Question:
I am trying to create a volcano plot using the following code, but I would like to put the "0" coordinate to the middle of the X-axis. Is there a way to do this in ggplot?
'''
v<-ggplot(exprData.fil,aes(Effect,Effect.sig))+geom_point(aes(colour=Effect.sig),alpha=0.7)+scale_colour_gradient(low="red",high="green")
v+ggtitle(mainTitle)
v+xlab(expression(log<URL>
'''
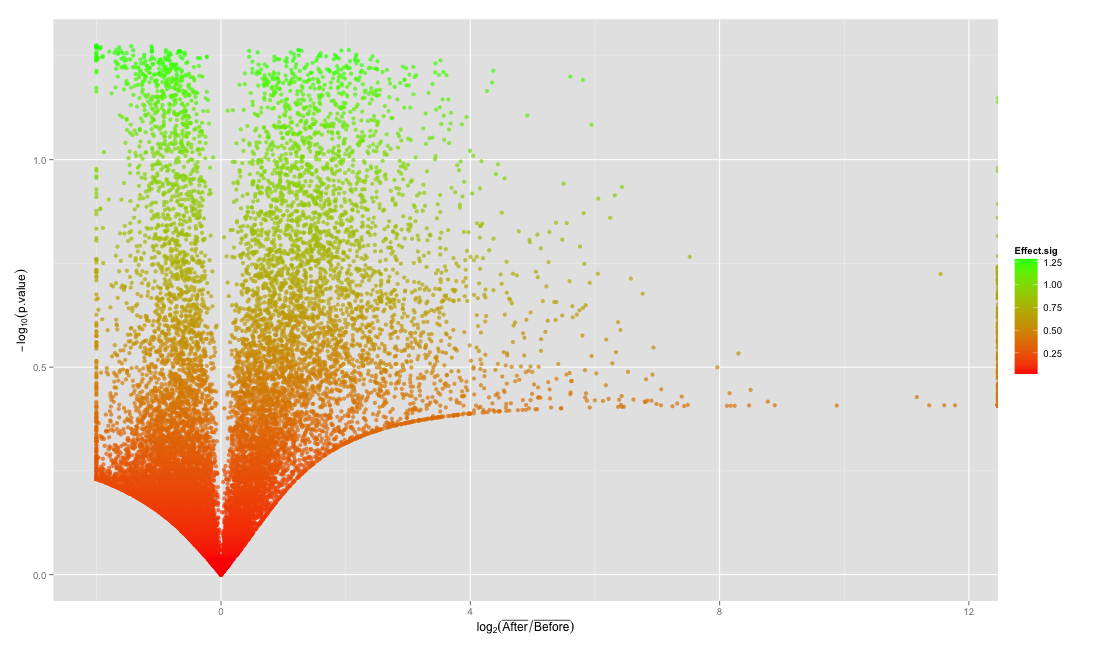
Answer: Add 'scale_x_continuous()' to set the axis limits:
'''
v <- ggplot(exprData.fil,aes(Effect,Effect.sig)) +
geom_point(aes(colour=Effect.sig),alpha=0.7) +
scale_colour_gradient(low="red",high="green") +
ggtitle(mainTitle) +
xlab(expression(log<URL> +
ylab(expression(-log<URL> +
scale_x_continuous(limits=c(-12,12), breaks=seq(-12,12,2))
'''
Another option is to use 'coord_cartesian(xlim=c(-12,12))'. The main difference between that and 'scale_x_continuous()' is if you add any data summaries to a plot (like a smoother, mean, boxplot, etc.). If your axis limits don't include the full range of the data values, then using 'scale_x_continuous()' (or 'scale_y_continuous()') will result in the data summary operation excluding the non-visible data from the summary, while 'coord_cartesian()' will include all data in the summary, whether visible in the plot or not.